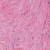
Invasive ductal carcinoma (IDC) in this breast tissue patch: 0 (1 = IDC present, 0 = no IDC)